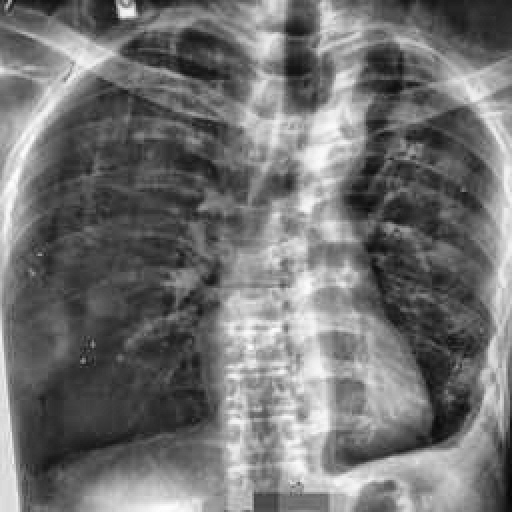
Finding: TUBERCULOSIS